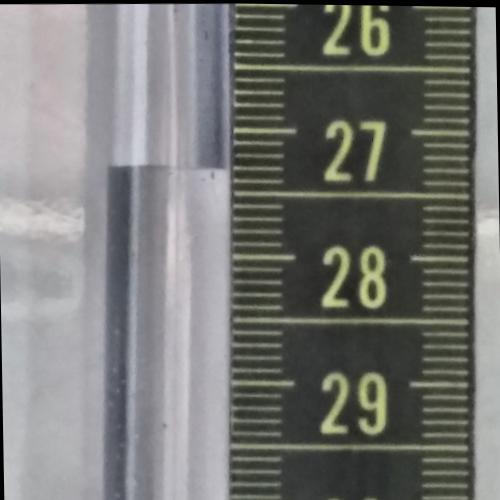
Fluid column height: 27.3 cm